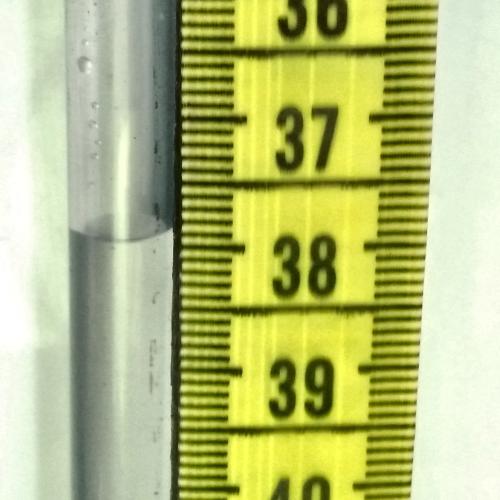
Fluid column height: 37.9 cm